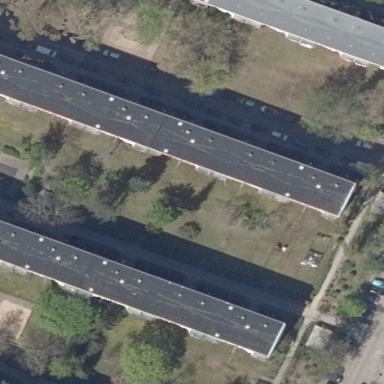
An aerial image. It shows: Apartment building with flat roof.